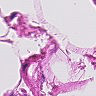
Metastatic tissue present: no